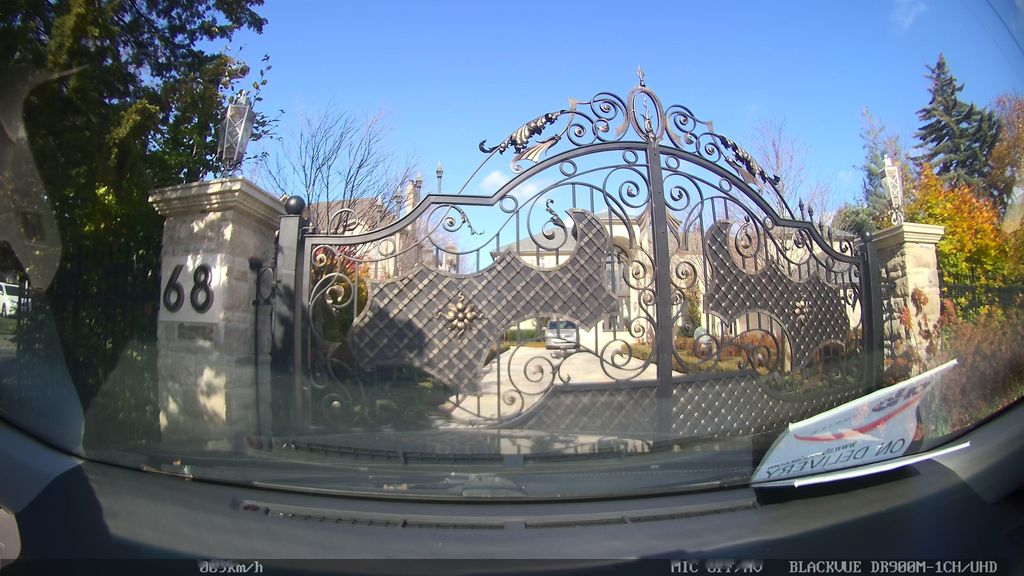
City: toronto